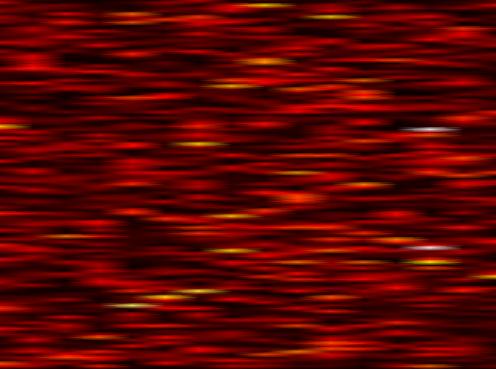
Label: UFMC